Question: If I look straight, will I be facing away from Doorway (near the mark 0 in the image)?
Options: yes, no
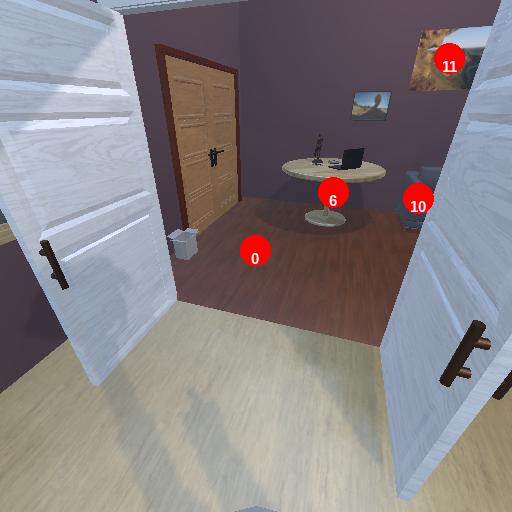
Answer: yes